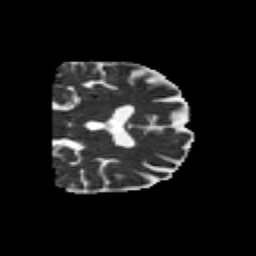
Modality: MD
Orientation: coronal
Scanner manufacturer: siemens
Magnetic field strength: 3 T
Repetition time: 6.8 s
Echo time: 0.093 s